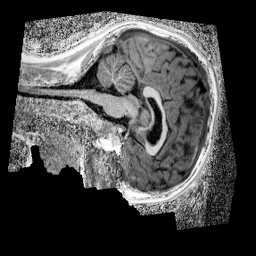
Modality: UNIT1_denoised
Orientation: sagittal
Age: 10
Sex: male
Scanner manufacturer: siemens
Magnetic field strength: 3 T
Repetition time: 4 s
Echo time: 0.00299 s